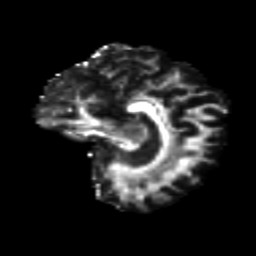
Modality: FA
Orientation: sagittal
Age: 27
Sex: female
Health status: healthy
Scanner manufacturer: siemens
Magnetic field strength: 3 T
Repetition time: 8.6 s
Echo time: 0.095 s